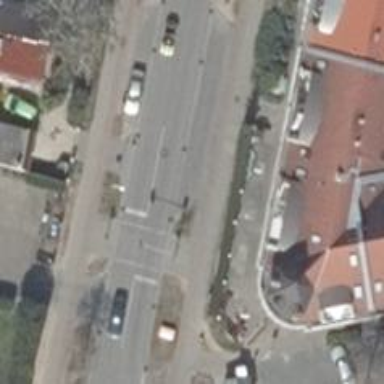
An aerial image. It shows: Road with traffic signals at crossing.